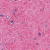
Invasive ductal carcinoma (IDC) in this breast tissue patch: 0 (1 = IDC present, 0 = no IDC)